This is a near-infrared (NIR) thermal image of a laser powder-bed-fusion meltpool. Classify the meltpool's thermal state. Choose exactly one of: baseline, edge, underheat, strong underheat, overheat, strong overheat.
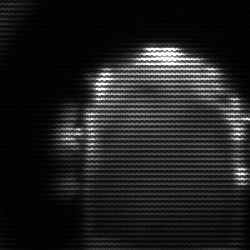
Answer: baseline